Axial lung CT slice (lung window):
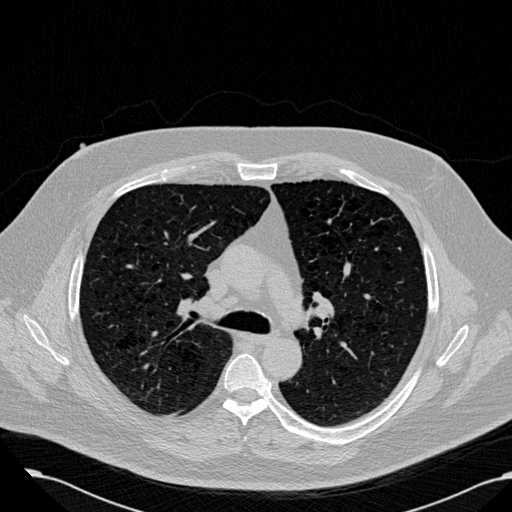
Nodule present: no